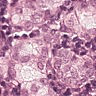
Metastatic tissue present: yes